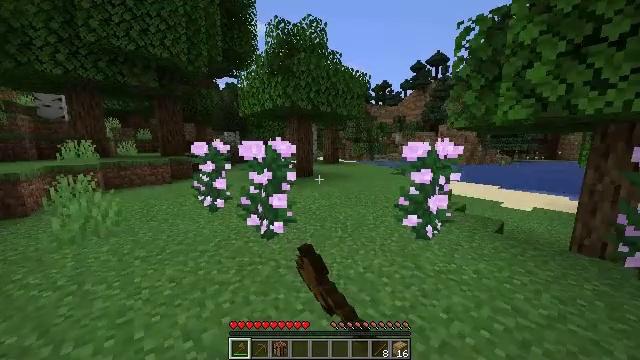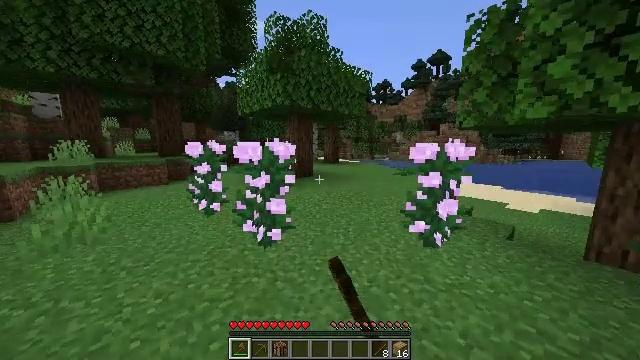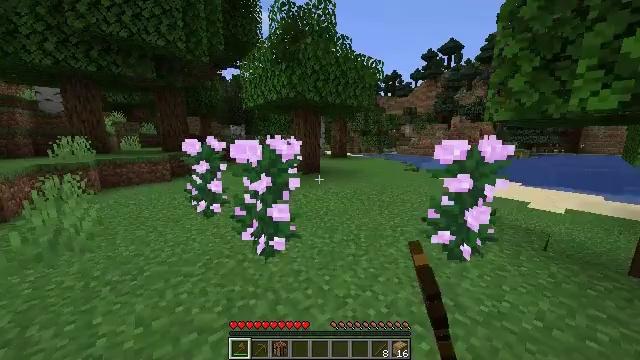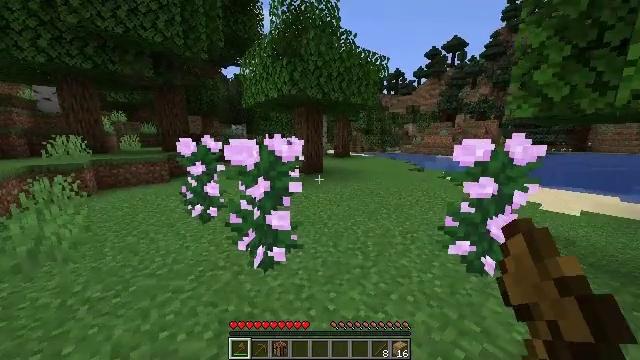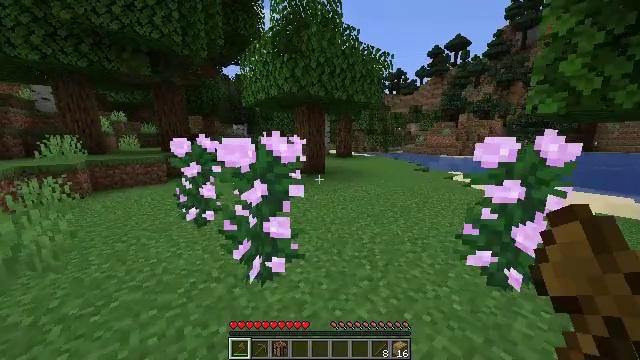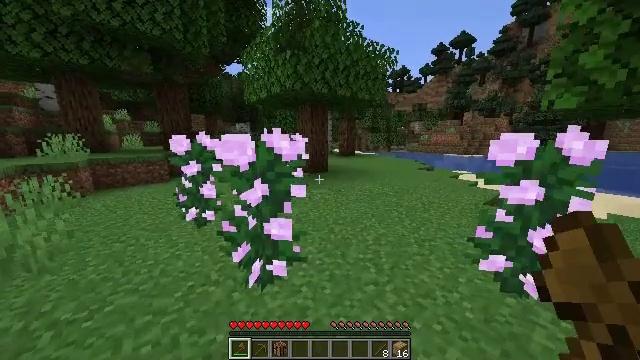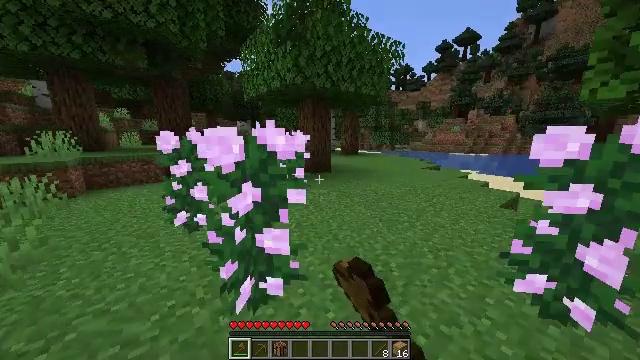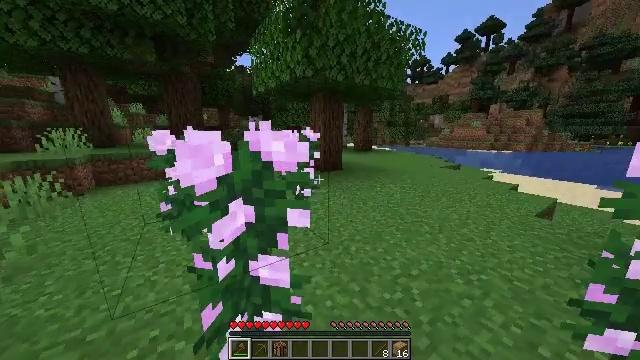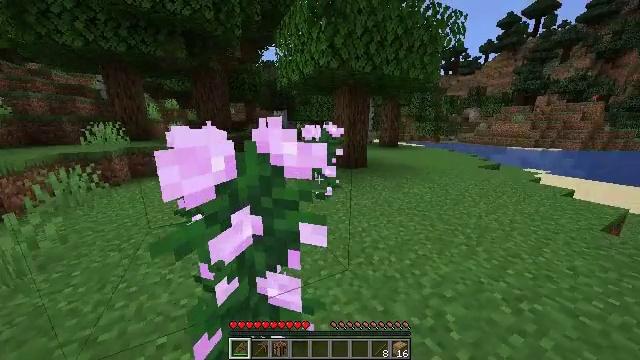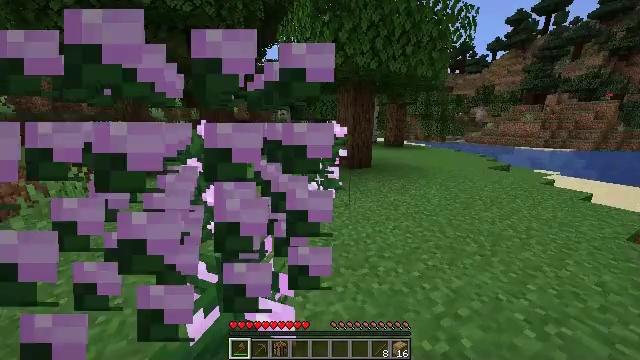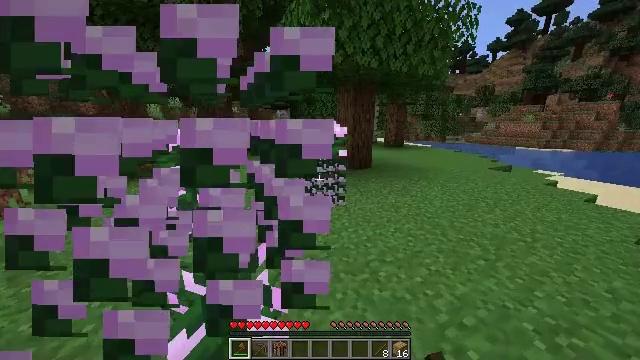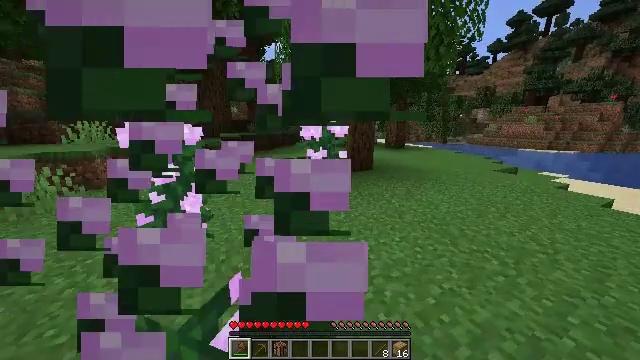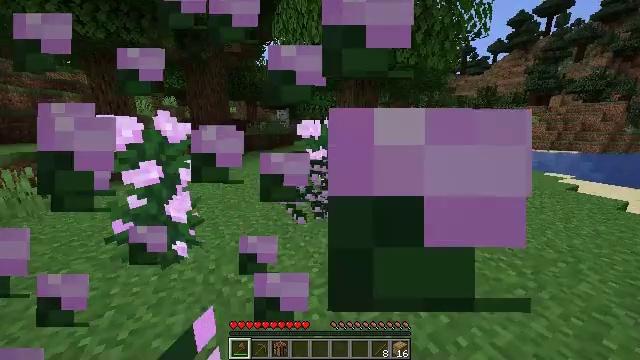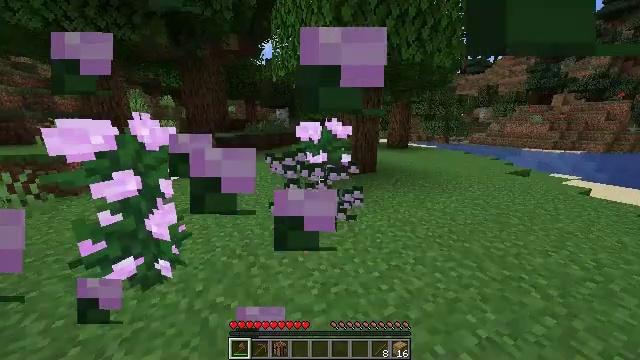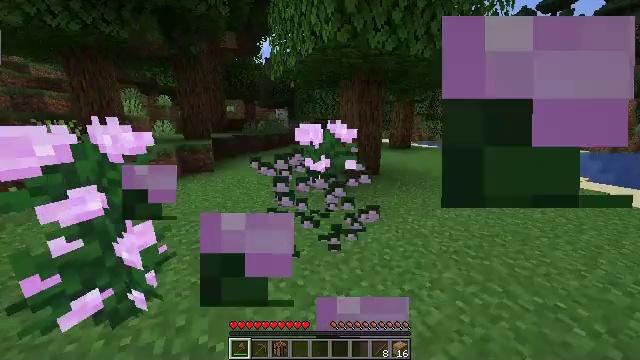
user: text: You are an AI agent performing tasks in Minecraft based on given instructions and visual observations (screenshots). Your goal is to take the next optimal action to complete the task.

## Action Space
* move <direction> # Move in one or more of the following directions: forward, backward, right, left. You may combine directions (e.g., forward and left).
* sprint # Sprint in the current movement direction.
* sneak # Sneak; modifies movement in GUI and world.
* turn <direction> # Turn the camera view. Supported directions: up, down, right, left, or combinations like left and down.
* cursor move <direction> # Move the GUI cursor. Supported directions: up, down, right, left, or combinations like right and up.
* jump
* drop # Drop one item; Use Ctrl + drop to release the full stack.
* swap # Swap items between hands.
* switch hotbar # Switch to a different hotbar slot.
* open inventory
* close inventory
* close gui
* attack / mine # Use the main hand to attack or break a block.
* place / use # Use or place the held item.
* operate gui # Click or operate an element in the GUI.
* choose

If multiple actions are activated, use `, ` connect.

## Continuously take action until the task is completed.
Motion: motion action
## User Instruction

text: Mine the peony flower from the ground.
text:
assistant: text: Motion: move forward, attack / mine
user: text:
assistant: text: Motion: move forward, turn left and down
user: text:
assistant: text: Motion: move forward
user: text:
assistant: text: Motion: move forward
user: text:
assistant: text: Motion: move forward, attack / mine
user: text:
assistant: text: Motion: move forward, attack / mine
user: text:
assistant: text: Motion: move forward, turn left and down, attack / mine
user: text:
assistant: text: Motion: move forward, turn left and down
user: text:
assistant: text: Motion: move forward, turn left, attack / mine
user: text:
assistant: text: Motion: move forward, attack / mine
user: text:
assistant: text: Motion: move forward, attack / mine
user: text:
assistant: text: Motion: move forward
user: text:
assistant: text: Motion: move forward
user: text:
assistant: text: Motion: move forward, attack / mine
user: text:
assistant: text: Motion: attack / mine